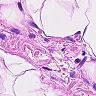
Metastatic tissue present: no